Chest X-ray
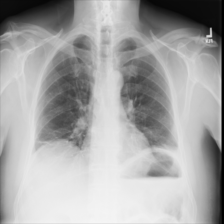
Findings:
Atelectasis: positive
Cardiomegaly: negative
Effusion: positive
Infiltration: negative
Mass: negative
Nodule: negative
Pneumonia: negative
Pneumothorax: negative
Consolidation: negative
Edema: negative
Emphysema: negative
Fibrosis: negative
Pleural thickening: negative
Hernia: negative